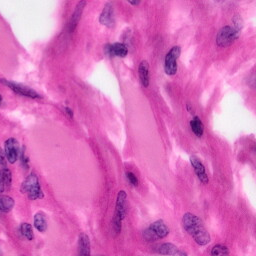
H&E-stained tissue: Pancreatic